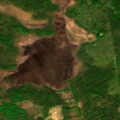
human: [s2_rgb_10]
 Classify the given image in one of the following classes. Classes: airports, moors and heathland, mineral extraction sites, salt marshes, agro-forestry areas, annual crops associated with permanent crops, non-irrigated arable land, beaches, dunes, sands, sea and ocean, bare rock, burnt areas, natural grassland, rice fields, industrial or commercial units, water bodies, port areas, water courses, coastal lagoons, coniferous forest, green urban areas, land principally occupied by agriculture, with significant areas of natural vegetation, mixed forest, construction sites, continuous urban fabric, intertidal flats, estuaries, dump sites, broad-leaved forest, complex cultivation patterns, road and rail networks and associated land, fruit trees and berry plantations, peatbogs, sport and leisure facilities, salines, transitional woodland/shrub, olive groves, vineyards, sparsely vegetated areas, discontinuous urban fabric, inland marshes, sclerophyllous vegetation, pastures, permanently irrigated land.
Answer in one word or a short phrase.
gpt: mixed forest, transitional woodland/shrub, peatbogs